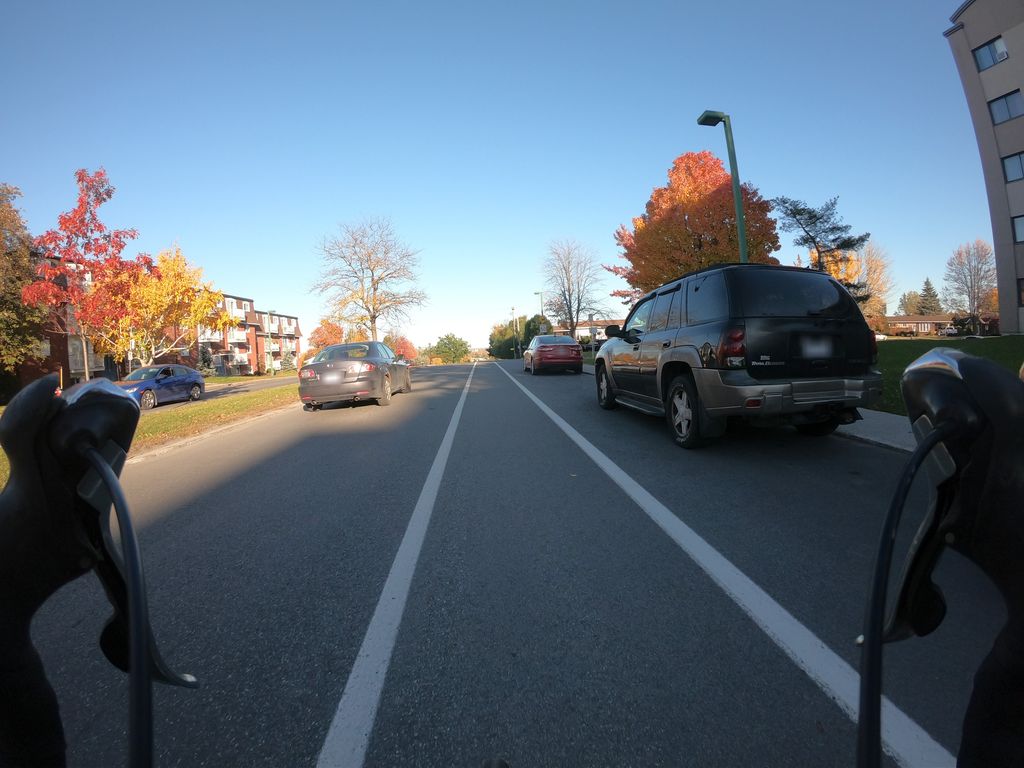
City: ottawa-gatineau